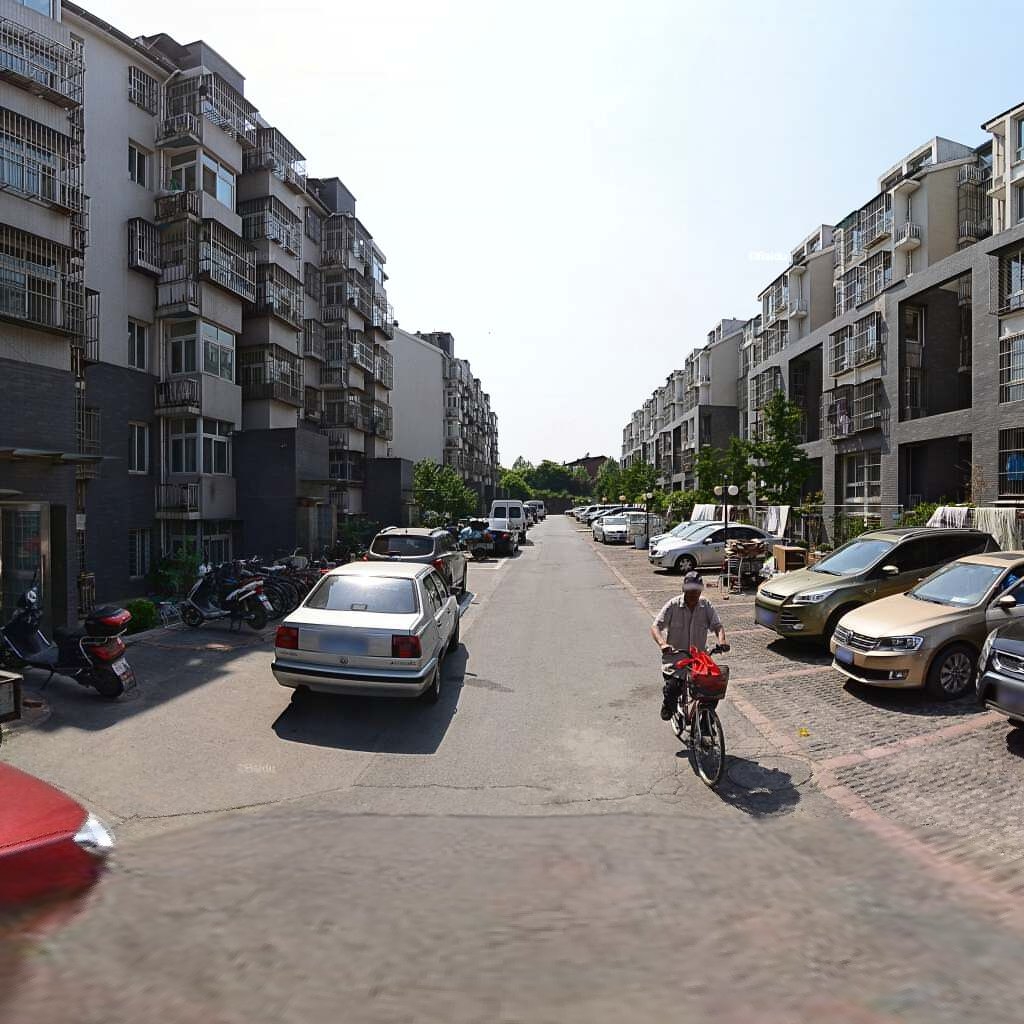
Region: Haidian
Road damage annotations: transverse crack, transverse crack, manhole cover, transverse crack